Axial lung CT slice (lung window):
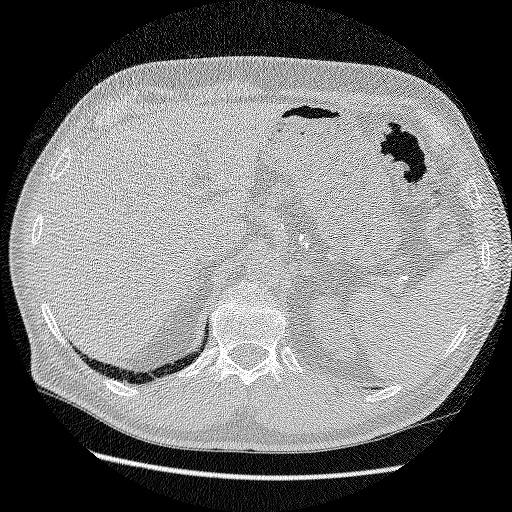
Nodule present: no